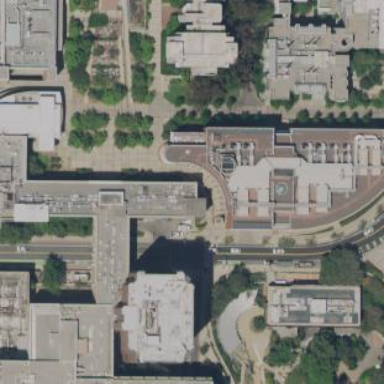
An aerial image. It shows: University building.